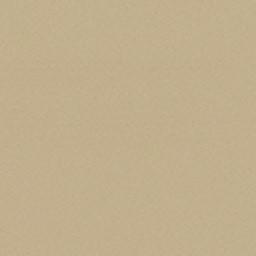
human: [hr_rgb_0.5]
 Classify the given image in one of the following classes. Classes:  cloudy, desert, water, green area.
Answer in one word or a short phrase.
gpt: desert